Interaction volume radius: 5 \u00c5
Interaction volume height: 20 \u00c5
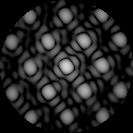
Disorder parameter: 0.1219